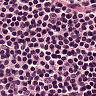
Metastatic tissue present: no